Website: walmart
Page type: account-selection
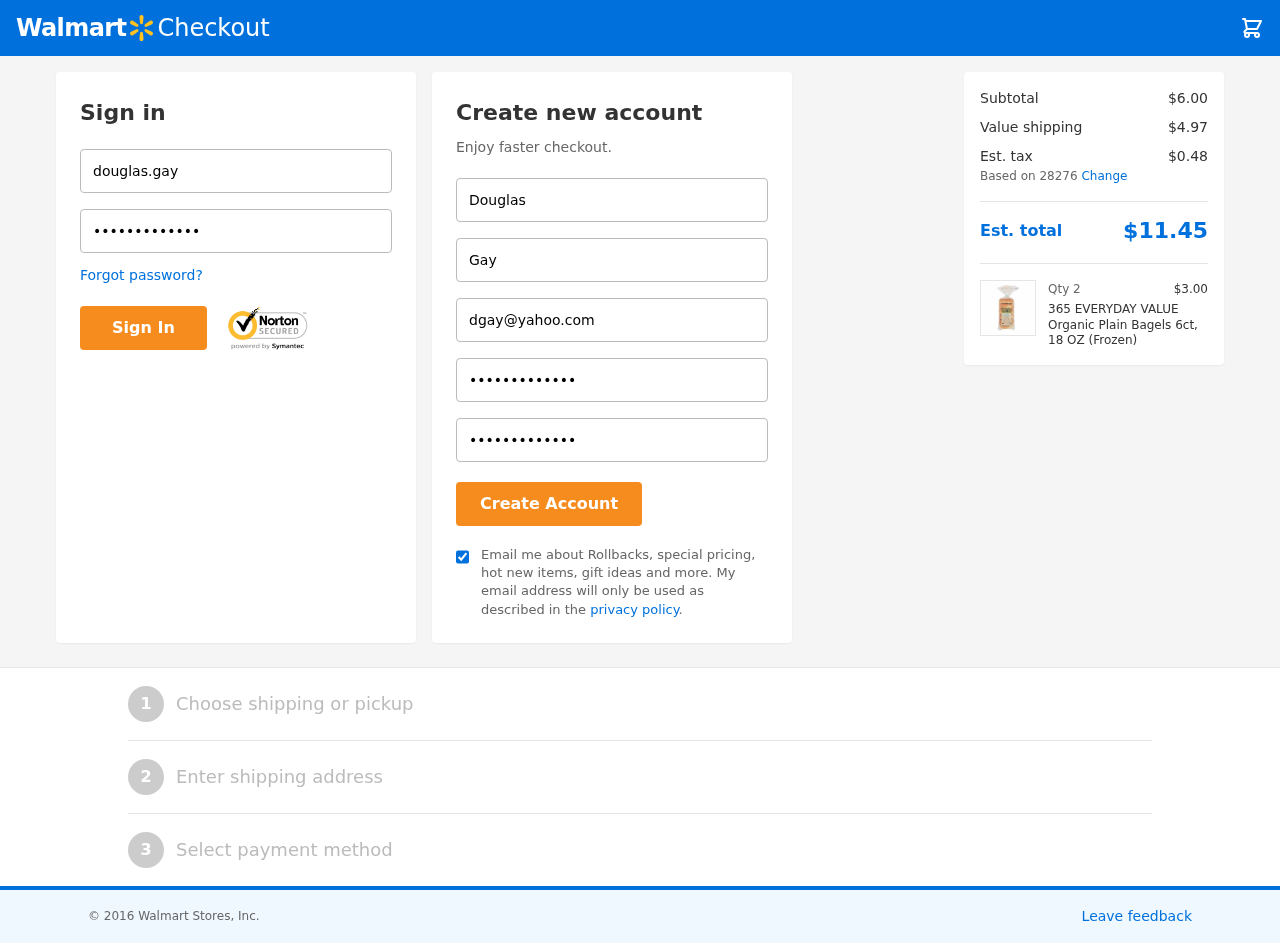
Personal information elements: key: PII_EMAIL
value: dgay@yahoo.com
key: PII_FIRSTNAME
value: Douglas
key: PII_LASTNAME
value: Gay
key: PII_LOGIN_USERNAME
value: douglas.gay
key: PII_POSTCODE
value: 28276
Product elements: key: PRODUCT1_NAME
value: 365 EVERYDAY VALUE Organic Plain Bagels 6ct, 18 OZ (Frozen)
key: PRODUCT1_PRICE
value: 3
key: PRODUCT1_QUANTITY
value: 2
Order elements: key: ORDER_SUBTOTAL
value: $6.00
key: ORDER_SHIPPING_COST
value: $4.97
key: ORDER_TAX
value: $0.48
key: ORDER_TOTAL
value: $11.45